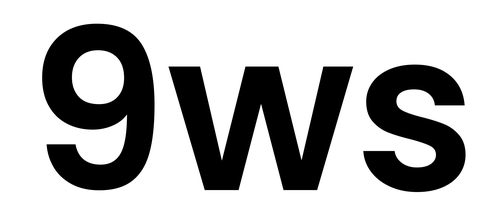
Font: Poppins-SemiBold